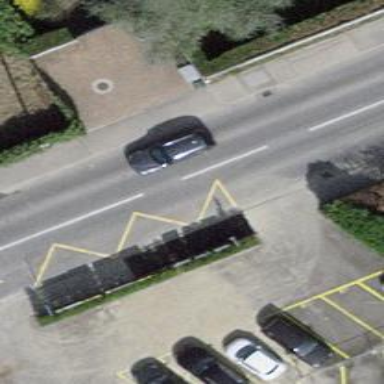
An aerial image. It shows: Asphalt sidewalk with platform for public transport. The platform has shelter.